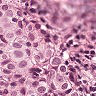
Metastatic tissue present: yes